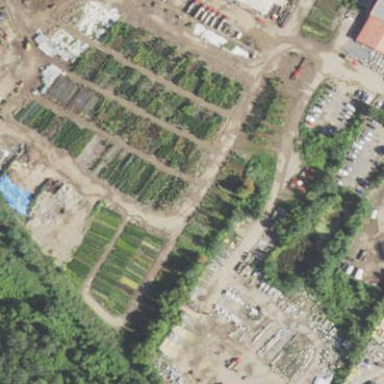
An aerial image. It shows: Plant nursery area.